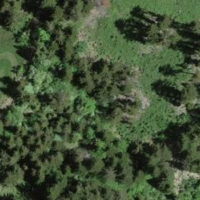
EUNIS habitat code: 43
Species observed at this site:
Corylus avellana